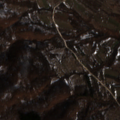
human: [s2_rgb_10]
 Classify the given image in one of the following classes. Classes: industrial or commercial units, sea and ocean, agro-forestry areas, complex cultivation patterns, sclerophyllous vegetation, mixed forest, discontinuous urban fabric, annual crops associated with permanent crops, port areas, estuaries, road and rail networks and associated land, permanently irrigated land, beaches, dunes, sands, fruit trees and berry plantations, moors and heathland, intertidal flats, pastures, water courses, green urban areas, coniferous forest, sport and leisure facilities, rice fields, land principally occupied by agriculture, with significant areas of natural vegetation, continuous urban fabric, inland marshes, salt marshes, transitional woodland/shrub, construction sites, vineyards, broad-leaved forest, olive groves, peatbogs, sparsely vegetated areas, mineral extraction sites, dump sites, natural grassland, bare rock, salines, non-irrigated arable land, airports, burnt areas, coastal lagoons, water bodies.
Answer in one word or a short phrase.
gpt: complex cultivation patterns, land principally occupied by agriculture, with significant areas of natural vegetation, broad-leaved forest